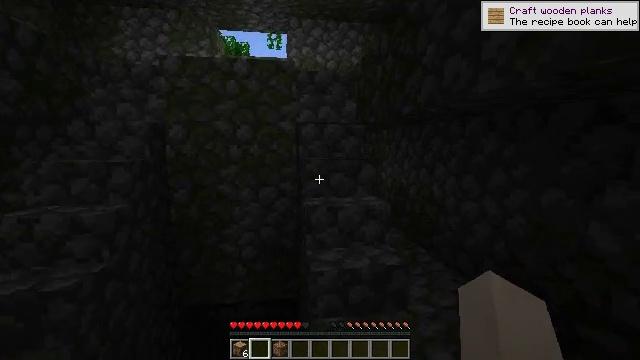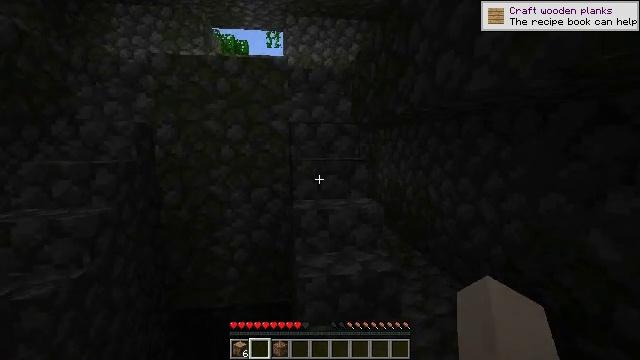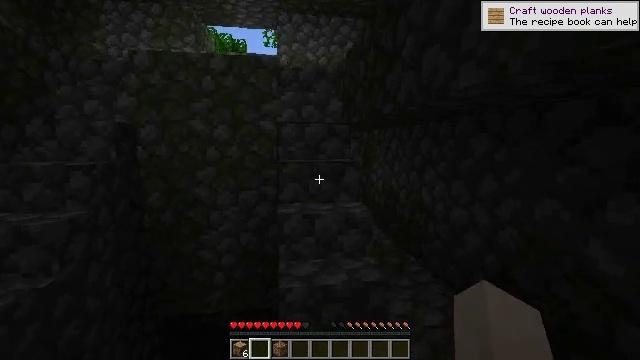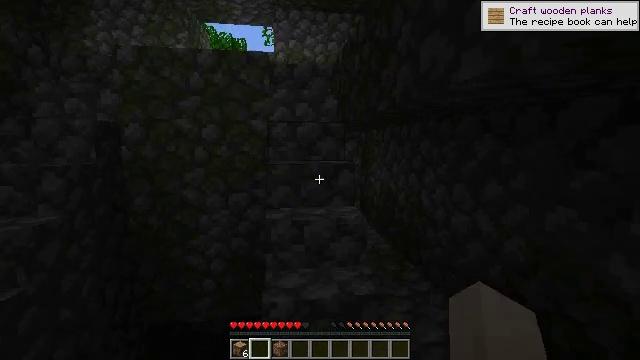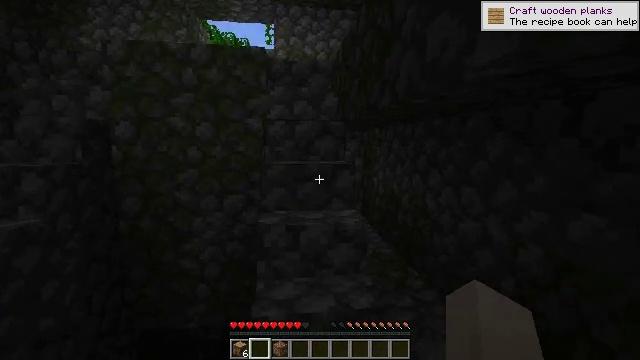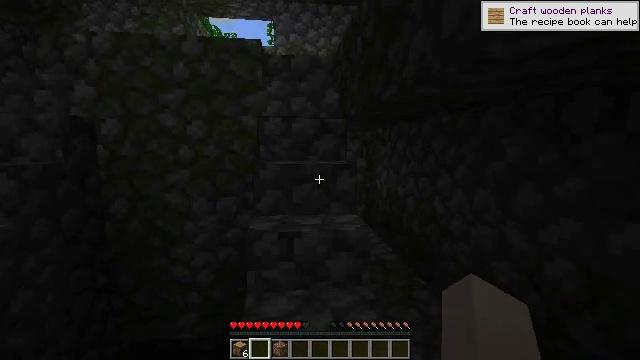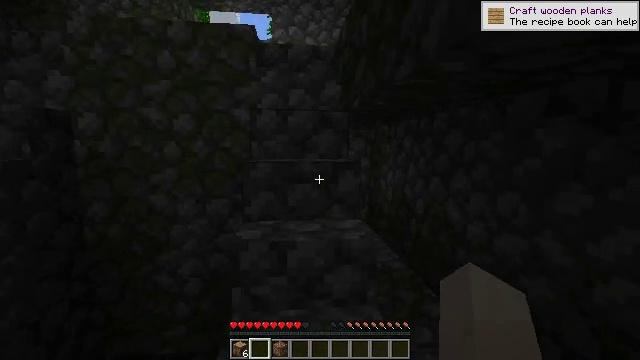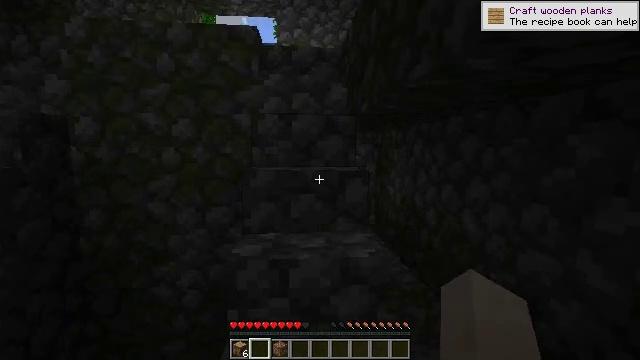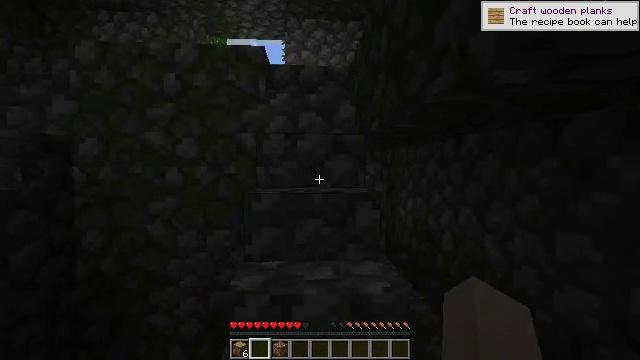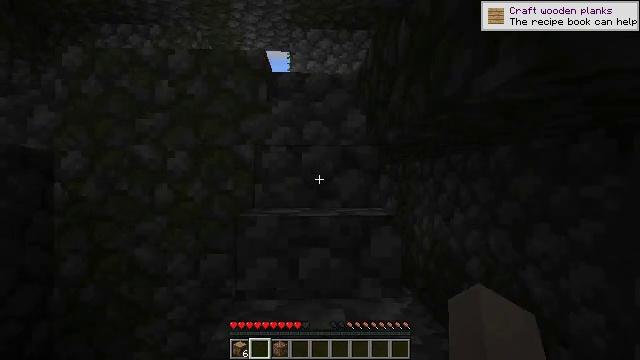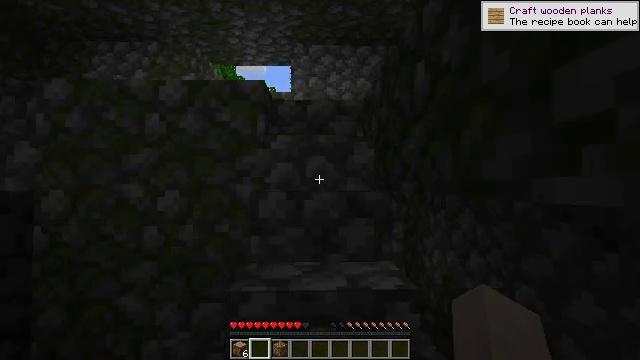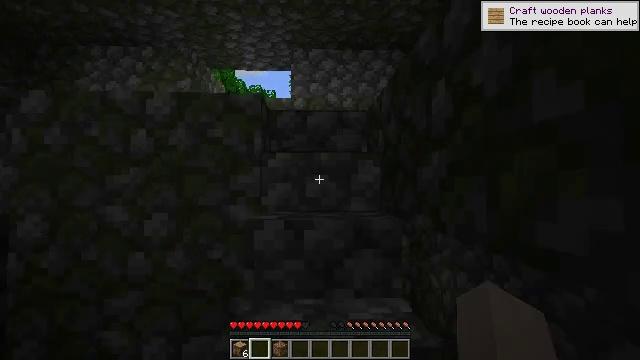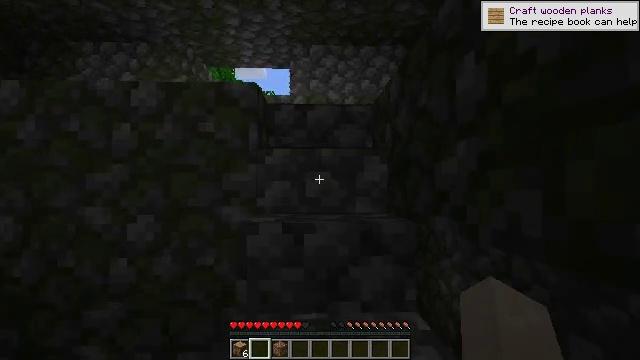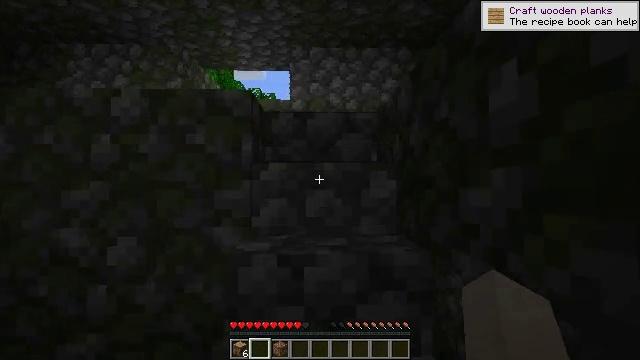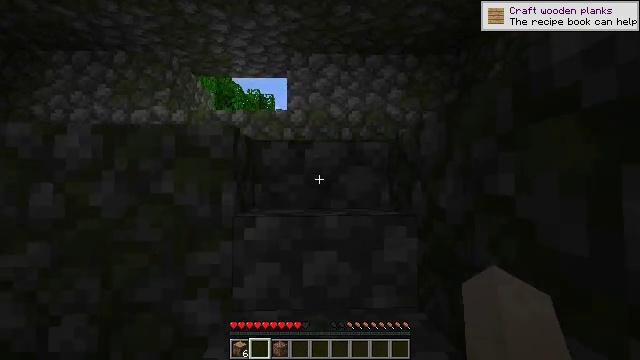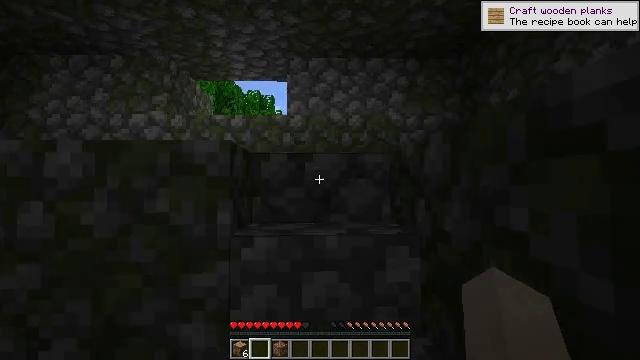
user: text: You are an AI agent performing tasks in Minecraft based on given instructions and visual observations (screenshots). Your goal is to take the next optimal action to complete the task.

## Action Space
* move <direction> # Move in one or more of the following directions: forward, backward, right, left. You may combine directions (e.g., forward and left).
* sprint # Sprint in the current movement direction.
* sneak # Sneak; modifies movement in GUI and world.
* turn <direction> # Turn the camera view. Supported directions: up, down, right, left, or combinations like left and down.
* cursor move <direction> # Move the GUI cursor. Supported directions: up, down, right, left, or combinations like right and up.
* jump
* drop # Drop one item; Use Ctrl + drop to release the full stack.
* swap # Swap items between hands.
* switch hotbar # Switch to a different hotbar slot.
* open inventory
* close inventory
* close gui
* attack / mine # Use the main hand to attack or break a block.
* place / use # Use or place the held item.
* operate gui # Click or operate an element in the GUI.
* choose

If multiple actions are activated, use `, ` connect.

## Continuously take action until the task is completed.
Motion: motion action
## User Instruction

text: Mine the tripwire.
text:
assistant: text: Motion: move forward and move right
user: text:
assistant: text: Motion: move forward
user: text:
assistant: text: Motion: move forward
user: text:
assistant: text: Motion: move forward
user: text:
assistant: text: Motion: move forward
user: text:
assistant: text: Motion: move forward
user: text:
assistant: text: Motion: move forward, turn left
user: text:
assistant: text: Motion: move forward, turn left and up
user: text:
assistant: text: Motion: move forward, turn left and up
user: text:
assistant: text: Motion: move forward, turn up
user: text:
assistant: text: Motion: move forward
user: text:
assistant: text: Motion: move forward
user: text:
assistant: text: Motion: move forward
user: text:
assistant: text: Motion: move forward
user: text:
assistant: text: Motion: move forward
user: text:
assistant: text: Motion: move forward
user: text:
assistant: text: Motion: move forward
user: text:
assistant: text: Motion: move forward, turn down
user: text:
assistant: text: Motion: move forward, turn left and down
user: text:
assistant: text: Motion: move forward and move right, turn left and down
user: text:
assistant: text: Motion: move forward and move right, turn left and down
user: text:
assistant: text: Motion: move forward and move right, turn left and down
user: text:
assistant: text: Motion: move forward and move right, turn left
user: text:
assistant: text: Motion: move right, turn left
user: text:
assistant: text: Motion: move right, turn left
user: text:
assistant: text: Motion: move back and move right, turn left and up
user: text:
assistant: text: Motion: move back and move right, turn left
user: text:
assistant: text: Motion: move back, turn left
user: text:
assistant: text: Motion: move back, turn left
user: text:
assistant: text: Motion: turn left and down